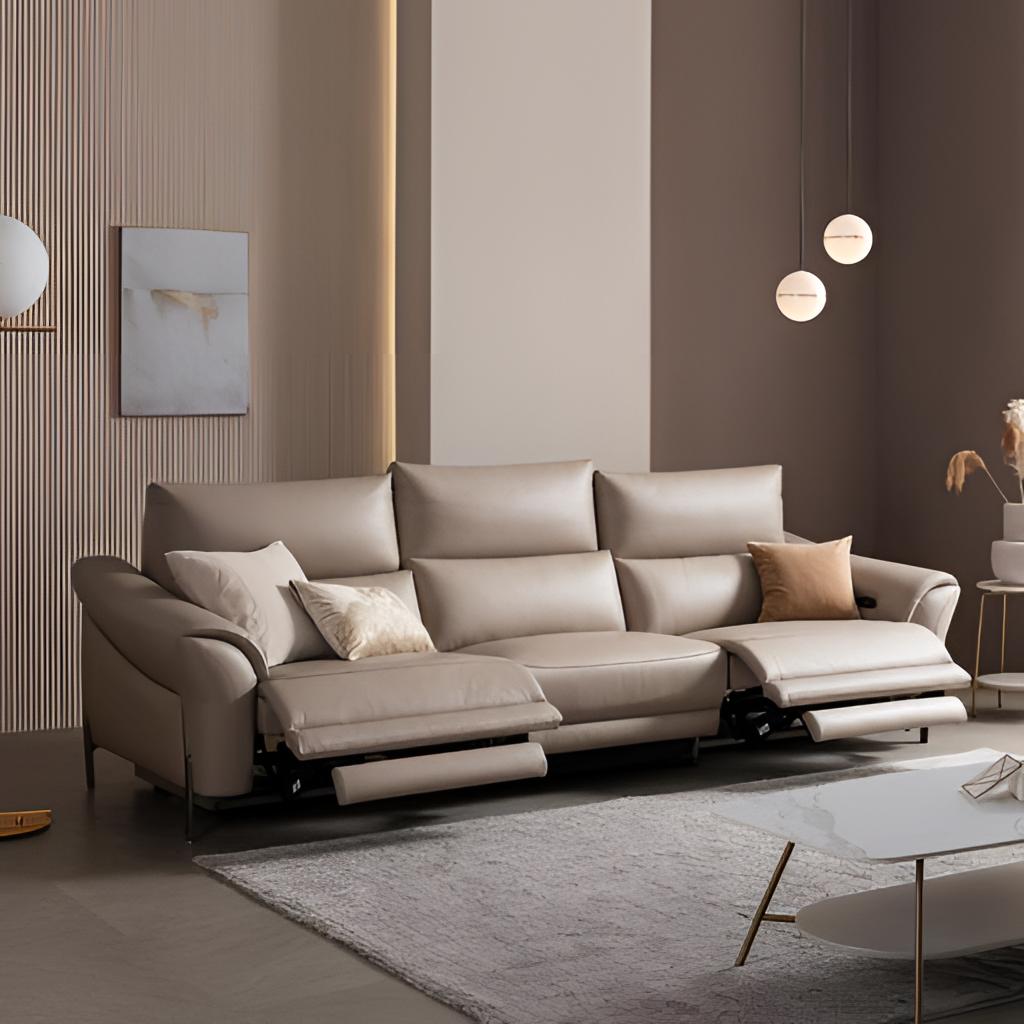
living room, beige leather sectional sofa, contemporary, beige fabric wallpaper, with vertical panel pattern, tile flooring, with solid pattern